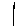
Label: line